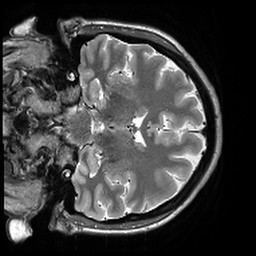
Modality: T2w
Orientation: coronal
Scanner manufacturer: siemens
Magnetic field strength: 3 T
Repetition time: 9.86 s
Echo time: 0.05 s